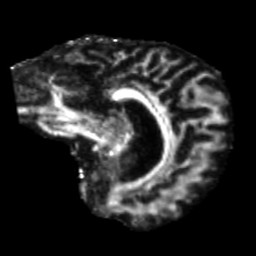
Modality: FA
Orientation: sagittal
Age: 58
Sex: male
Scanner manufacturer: siemens
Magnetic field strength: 3 T
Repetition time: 5.25 s
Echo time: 0.08 s